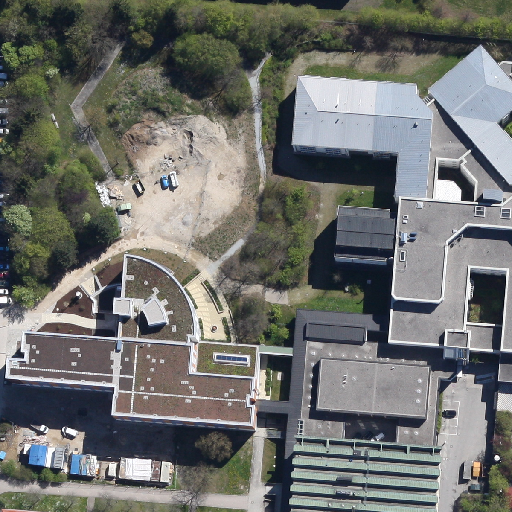
Referring expression: van in the parking area